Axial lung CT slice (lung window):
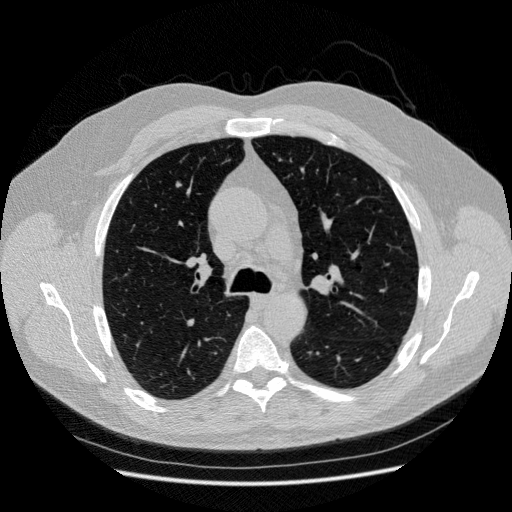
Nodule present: yes
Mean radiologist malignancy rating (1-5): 3